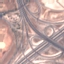
Land use / land cover class: Highway